Interaction volume radius: 10 \u00c5
Interaction volume height: 10 \u00c5
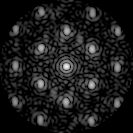
Disorder parameter: 0.2934